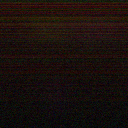
Screen state: off